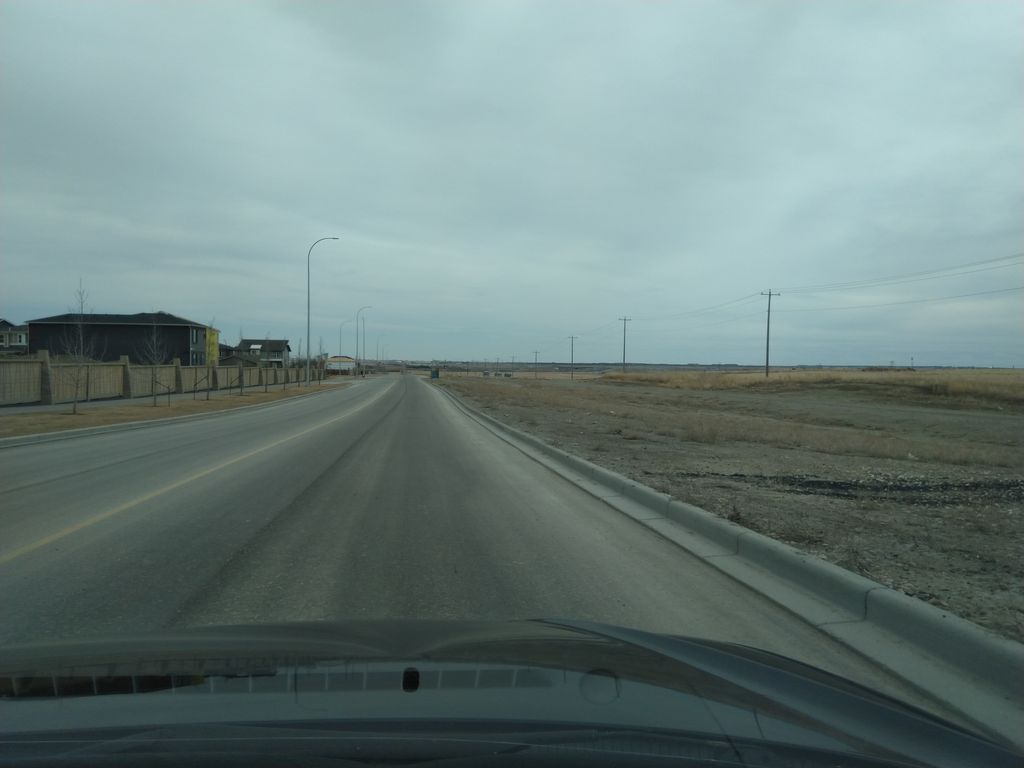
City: calgary